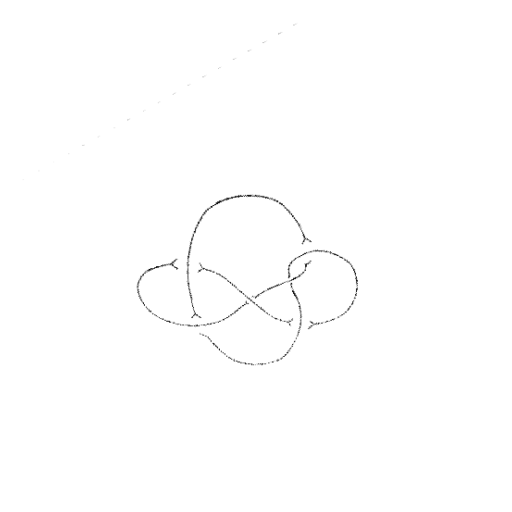
Crossing number: 6